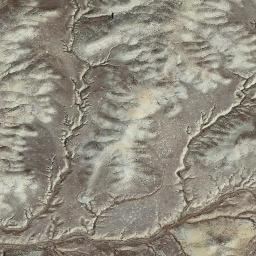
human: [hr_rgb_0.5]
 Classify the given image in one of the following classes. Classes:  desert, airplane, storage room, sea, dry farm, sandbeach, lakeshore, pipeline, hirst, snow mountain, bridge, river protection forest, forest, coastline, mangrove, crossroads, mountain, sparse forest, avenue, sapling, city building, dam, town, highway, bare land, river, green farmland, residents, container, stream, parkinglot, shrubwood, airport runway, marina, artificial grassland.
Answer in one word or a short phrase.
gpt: mountain